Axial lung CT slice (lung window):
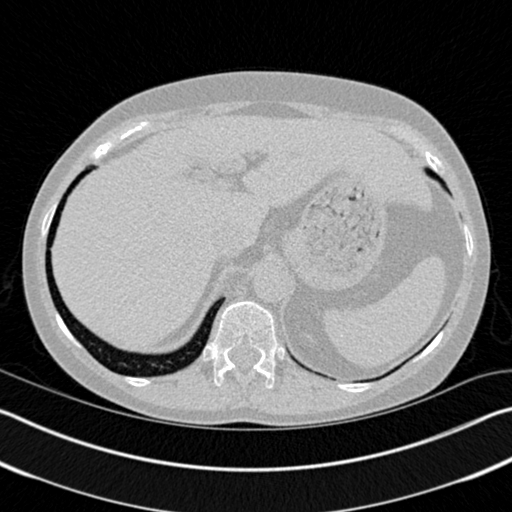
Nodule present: no